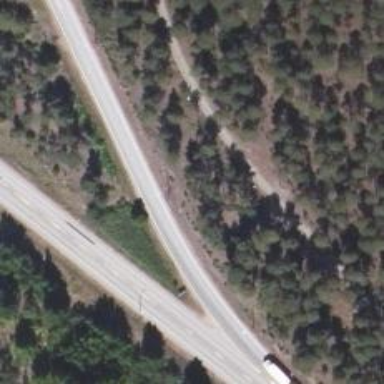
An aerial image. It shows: Trunk link highway.